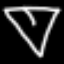
Label: diamond